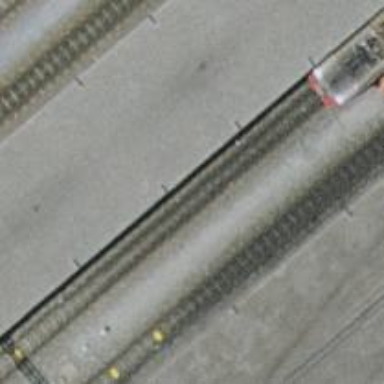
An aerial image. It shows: Narrow gauge railway with electrified contact lines.